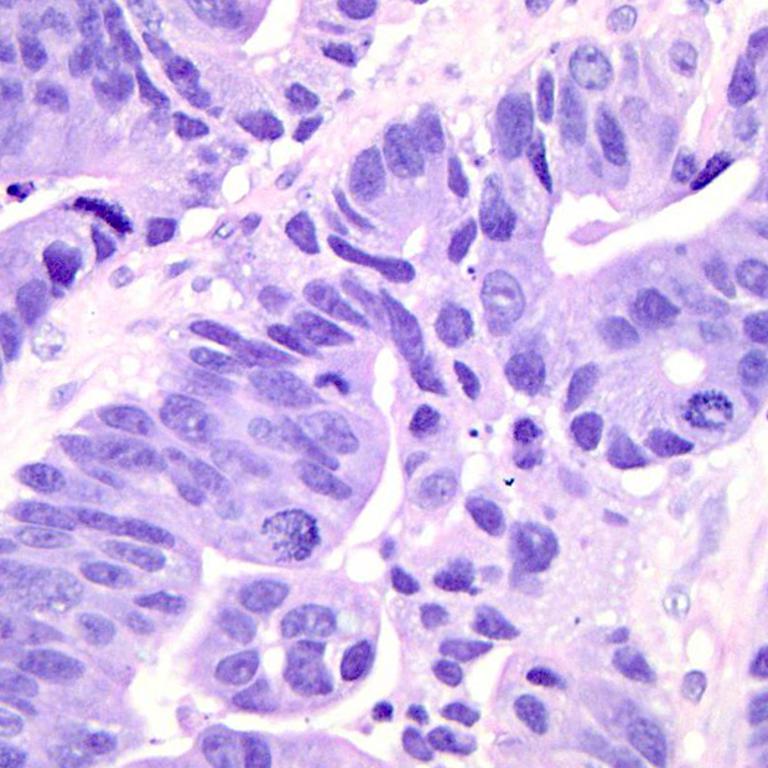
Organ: colon
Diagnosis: adenocarcinomas